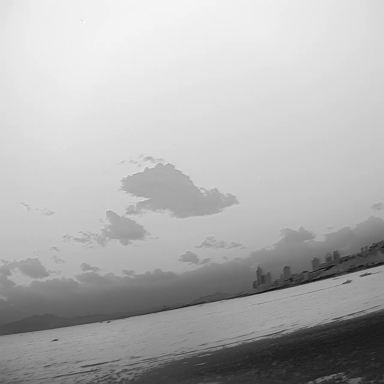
There are two objects shown in the infrared image, including a canoe, and a bulk_carrier.